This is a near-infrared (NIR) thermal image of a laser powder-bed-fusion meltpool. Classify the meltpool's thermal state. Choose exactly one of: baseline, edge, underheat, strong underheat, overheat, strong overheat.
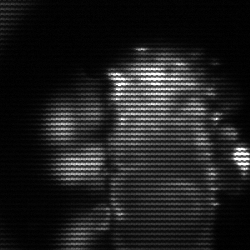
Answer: strong underheat